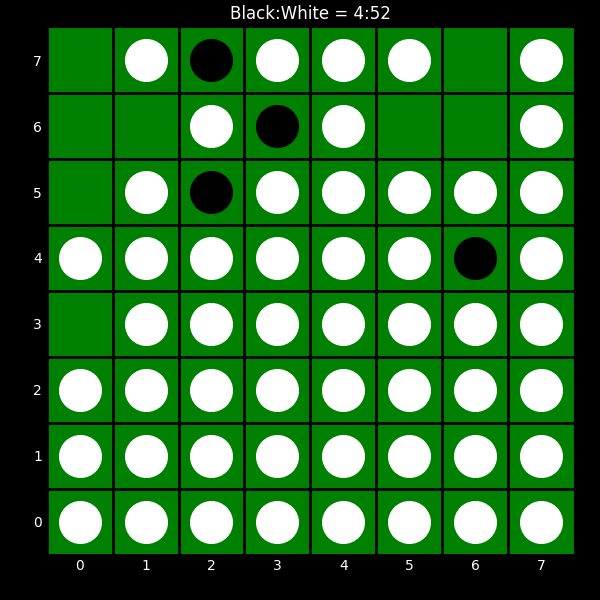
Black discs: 4
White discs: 52